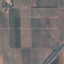
Land use / land cover class: PermanentCrop